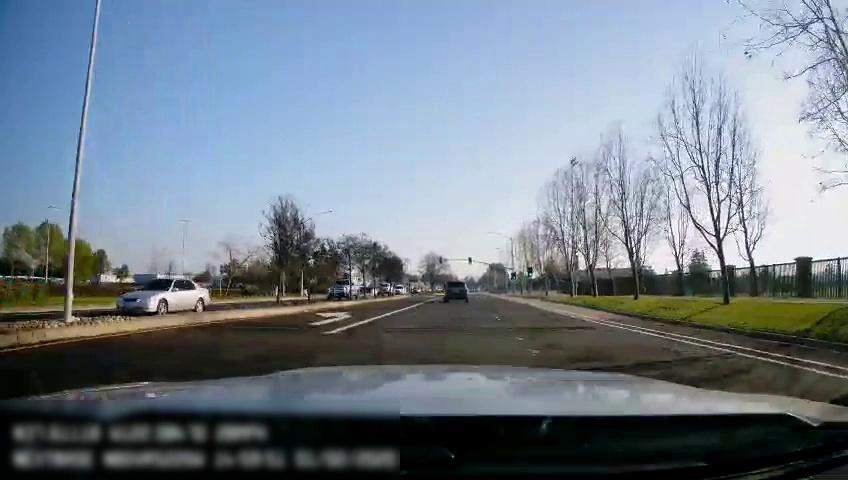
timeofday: Day
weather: Sunny
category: Drivable Space
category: Drivable Space
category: Vehicles | Car
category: Vehicles | Truck
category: Vehicles | SUV
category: Lanes | Alternate Lane
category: Lanes | Current Lane
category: Lanes | Alternate Lane
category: Lanes | Current Lane
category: Lanes | Alternate Lane